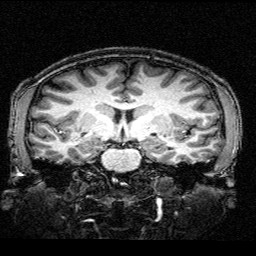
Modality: T1w
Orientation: sagittal
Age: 26
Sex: male